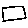
Label: square